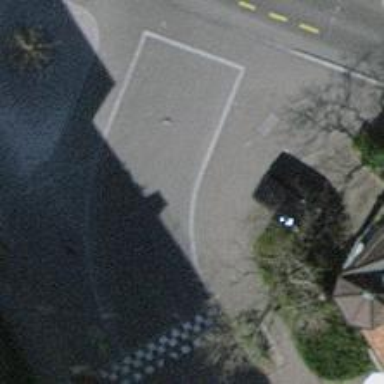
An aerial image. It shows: Residential road with asphalt surface. There are sidewalks on both sides of the road.